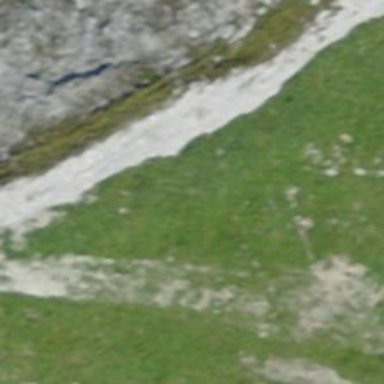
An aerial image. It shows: Cliff in nature.